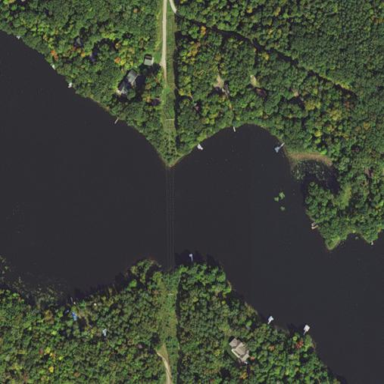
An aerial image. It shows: Beautiful lake surrounded by nature.